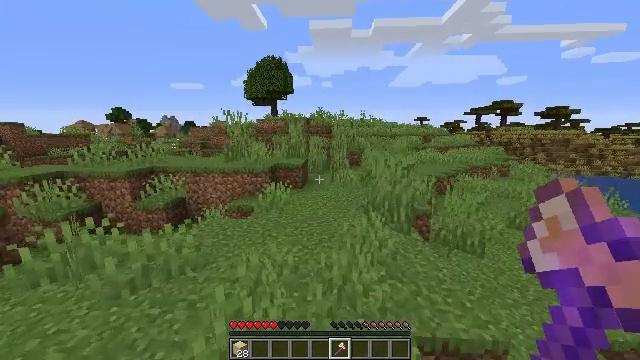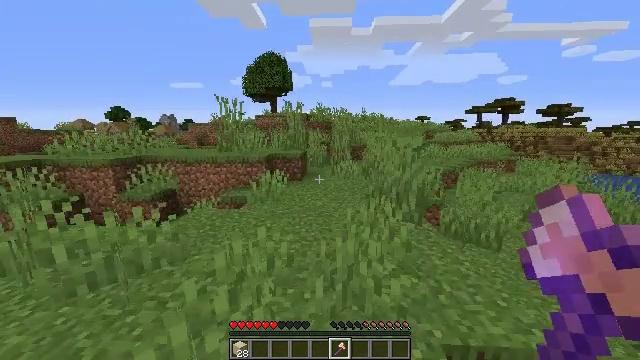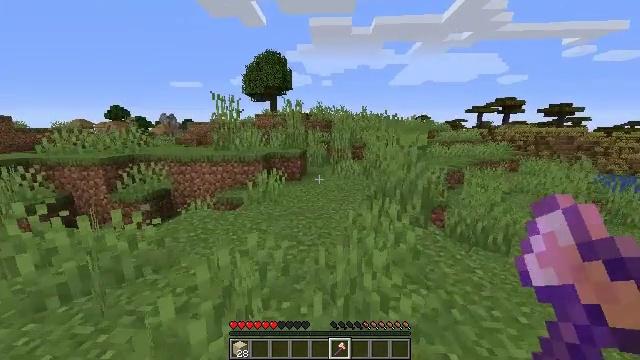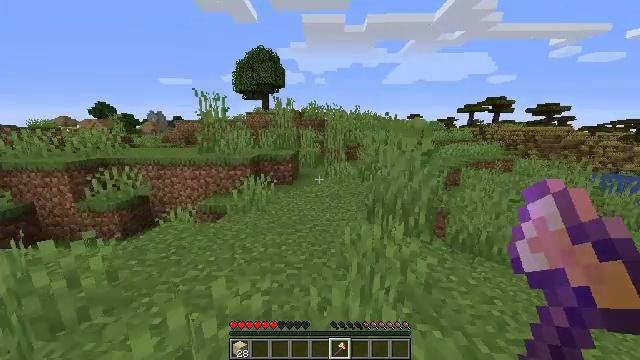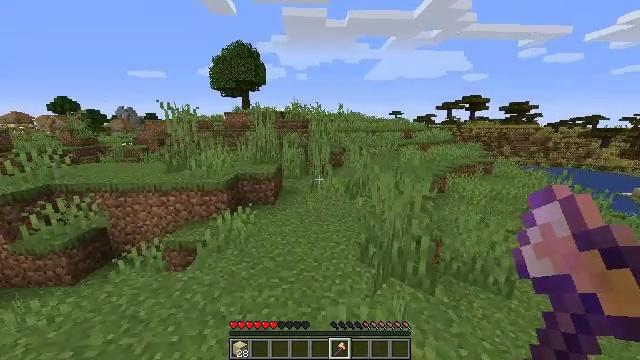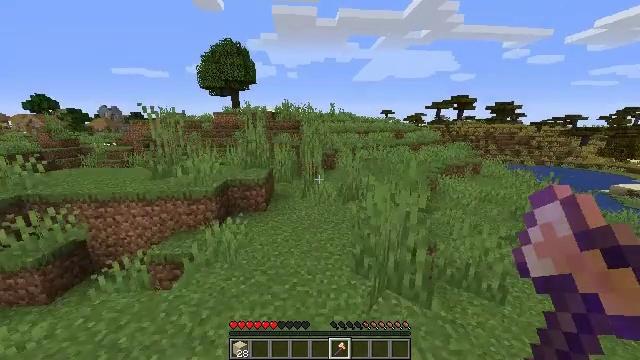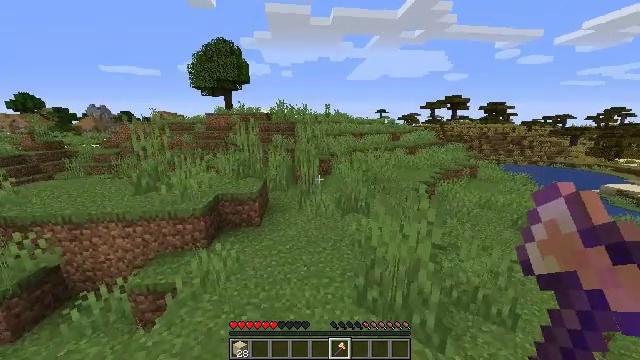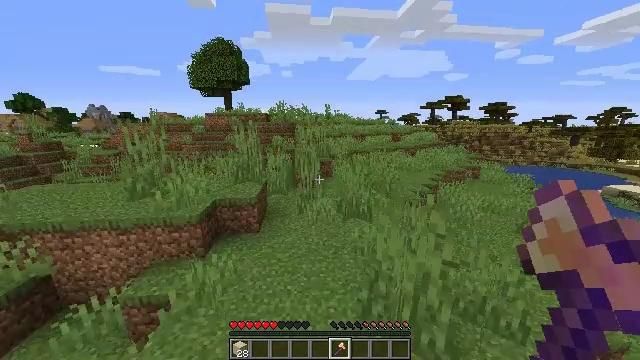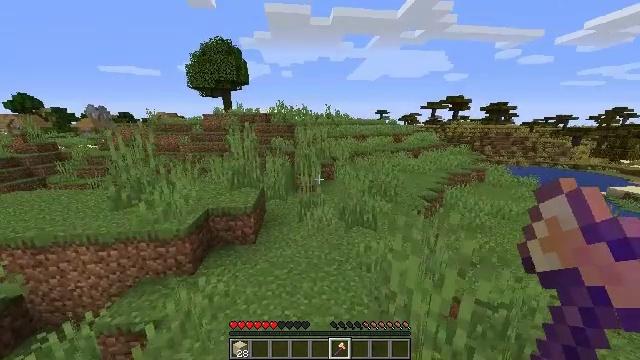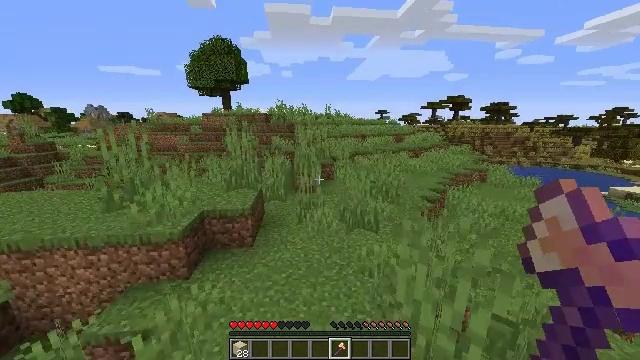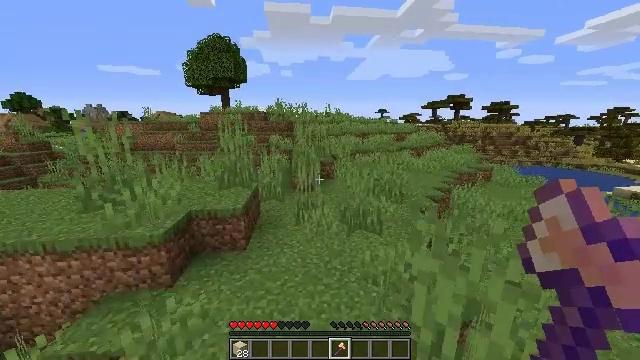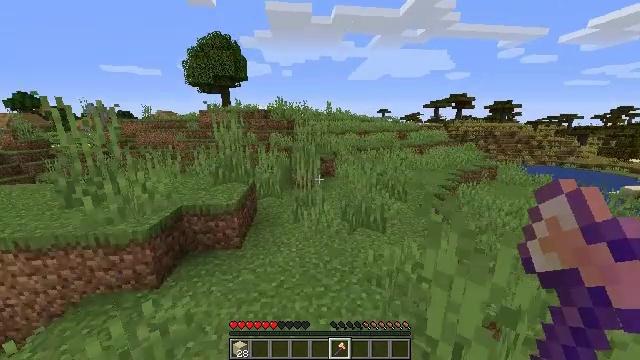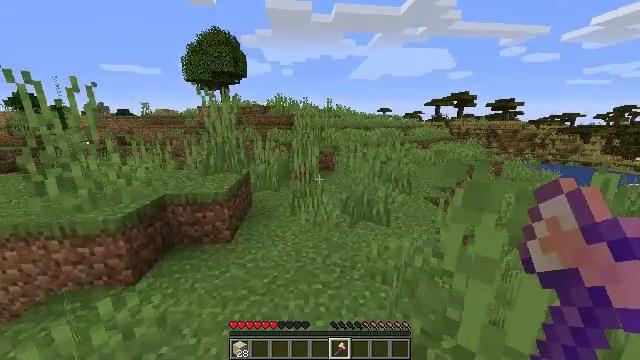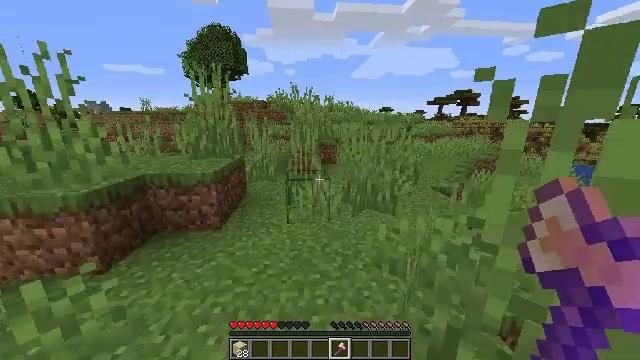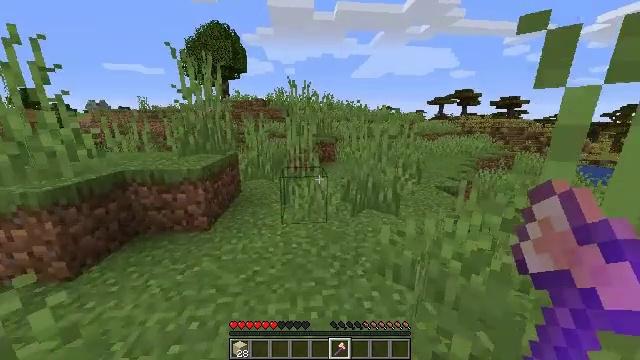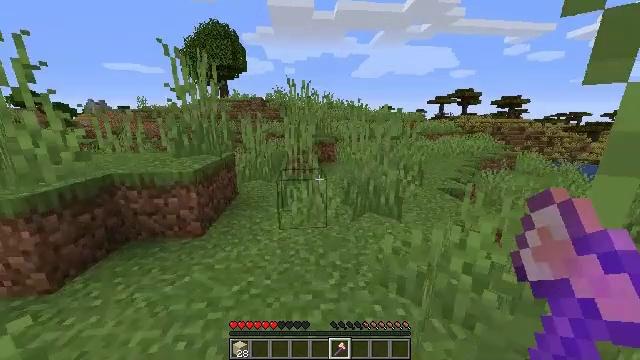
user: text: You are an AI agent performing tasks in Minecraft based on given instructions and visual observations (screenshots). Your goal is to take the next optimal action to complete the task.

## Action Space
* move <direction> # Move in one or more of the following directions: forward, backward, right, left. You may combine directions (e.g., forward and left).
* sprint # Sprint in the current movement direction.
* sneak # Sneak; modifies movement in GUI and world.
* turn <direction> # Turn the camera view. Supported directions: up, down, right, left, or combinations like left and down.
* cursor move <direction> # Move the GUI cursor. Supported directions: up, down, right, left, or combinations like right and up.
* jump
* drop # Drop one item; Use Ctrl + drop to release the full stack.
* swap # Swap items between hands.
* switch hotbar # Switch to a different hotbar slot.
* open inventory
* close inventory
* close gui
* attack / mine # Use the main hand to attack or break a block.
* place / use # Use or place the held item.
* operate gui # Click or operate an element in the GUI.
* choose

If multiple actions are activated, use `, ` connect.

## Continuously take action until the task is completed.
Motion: motion action
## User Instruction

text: Collect acacia logs by breaking the tree.
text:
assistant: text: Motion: move forward
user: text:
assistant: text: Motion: move forward
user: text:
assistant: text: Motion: move forward, turn right, jump
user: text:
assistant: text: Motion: move forward, turn right and down, jump
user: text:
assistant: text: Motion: move forward, turn right, jump
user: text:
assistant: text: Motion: move forward, turn right, jump
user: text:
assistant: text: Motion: move forward, jump
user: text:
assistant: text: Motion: move forward and move right
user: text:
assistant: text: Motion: move forward and move right
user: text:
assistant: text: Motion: move forward and move right
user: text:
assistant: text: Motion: move forward and move right
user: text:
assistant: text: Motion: move forward
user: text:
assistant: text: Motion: move forward
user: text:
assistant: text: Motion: move forward
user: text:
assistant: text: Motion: move forward
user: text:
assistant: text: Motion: move forward
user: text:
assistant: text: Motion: move forward
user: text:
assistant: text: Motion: move forward
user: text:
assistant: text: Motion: move forward and move right
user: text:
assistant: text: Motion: move forward and move right
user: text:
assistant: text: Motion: move forward and move right
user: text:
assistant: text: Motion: move forward and move right
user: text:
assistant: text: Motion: move forward
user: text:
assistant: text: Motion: move forward, jump
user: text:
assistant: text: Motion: move forward, jump
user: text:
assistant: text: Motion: move forward, jump
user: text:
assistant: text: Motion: move forward
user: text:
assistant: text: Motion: move forward
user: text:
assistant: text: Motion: move forward, turn right
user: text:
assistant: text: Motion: move forward, turn right and up